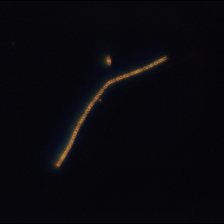
Taxon: Chaetoceros
Group: Diatoms